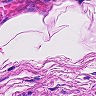
Metastatic tissue present: no